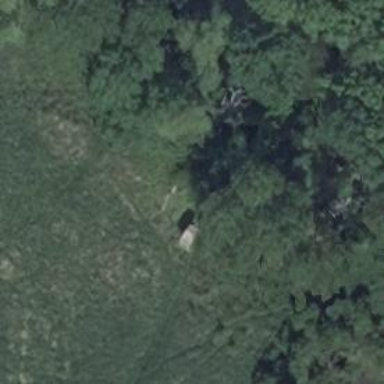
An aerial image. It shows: Shelter that serves as hunting stand.